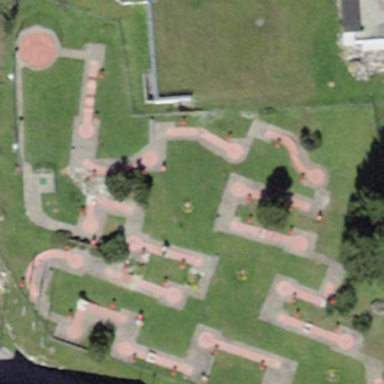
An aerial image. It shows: Miniature golf course.